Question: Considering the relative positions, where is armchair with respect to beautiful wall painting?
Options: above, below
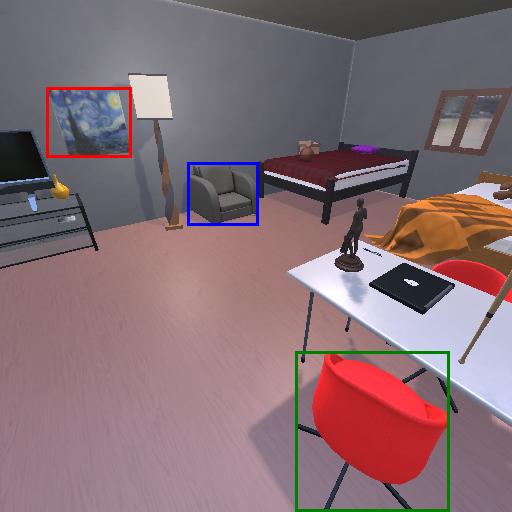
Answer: above